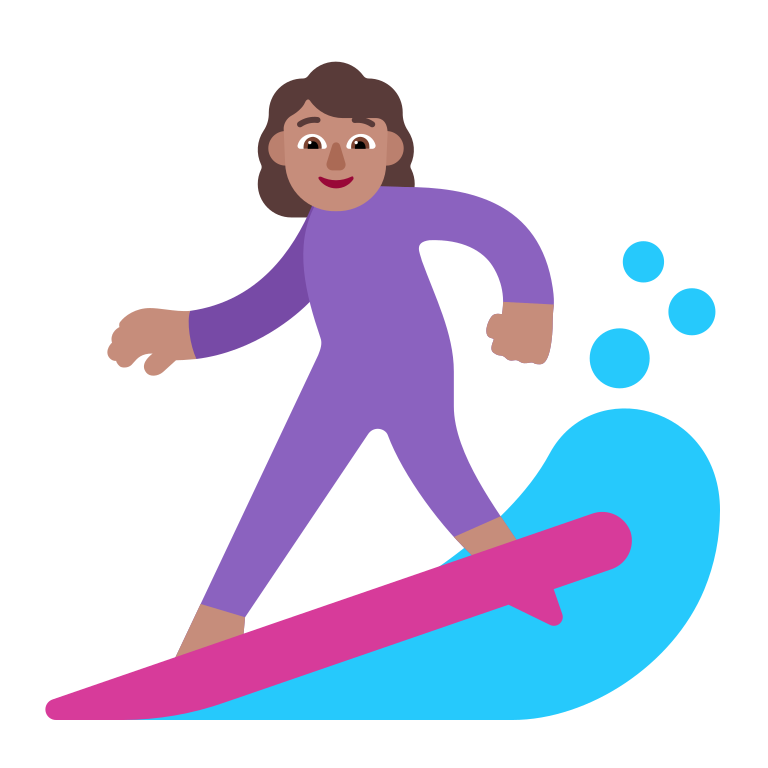
woman surfing flat